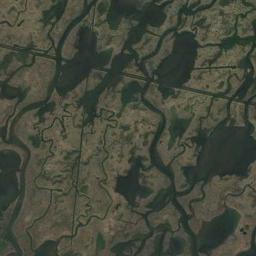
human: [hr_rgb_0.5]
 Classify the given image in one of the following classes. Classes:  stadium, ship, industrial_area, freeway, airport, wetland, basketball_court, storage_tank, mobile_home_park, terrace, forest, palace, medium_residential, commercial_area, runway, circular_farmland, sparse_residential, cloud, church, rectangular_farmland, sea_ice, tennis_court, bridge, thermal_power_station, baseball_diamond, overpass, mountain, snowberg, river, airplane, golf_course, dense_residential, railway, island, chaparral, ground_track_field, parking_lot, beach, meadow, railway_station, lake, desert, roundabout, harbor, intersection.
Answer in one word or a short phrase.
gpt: wetland